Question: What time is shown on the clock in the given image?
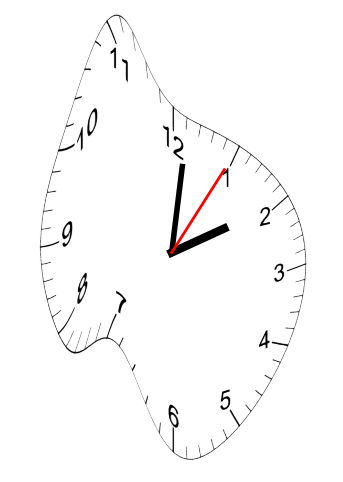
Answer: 02:01:05